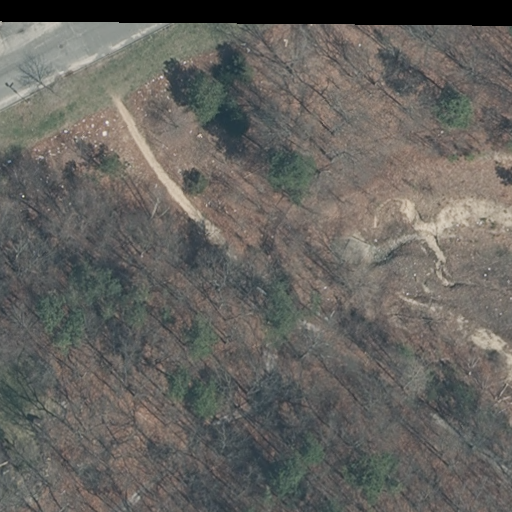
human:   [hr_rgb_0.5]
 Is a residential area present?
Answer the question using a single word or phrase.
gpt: yes

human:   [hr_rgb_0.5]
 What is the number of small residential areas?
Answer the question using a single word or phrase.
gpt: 0

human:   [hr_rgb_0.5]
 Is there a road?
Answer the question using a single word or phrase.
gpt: yes

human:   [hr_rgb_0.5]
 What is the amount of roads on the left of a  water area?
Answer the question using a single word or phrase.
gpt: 0

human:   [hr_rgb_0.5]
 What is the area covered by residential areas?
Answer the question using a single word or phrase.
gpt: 7987m2

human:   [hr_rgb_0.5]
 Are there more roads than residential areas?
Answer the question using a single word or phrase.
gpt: yes

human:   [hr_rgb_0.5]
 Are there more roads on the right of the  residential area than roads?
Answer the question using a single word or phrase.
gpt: no

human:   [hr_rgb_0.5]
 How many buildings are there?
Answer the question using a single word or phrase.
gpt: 0

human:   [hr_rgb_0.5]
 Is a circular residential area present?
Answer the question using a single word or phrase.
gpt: no

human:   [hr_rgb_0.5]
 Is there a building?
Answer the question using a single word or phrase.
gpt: no

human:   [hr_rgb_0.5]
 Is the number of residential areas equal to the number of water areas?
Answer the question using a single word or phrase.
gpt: no

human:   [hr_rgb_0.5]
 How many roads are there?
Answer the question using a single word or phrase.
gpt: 2

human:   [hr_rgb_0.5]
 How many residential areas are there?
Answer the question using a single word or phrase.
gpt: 1

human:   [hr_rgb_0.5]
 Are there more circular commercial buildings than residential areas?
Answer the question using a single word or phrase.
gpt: no

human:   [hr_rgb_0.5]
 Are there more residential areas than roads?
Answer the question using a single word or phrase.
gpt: no

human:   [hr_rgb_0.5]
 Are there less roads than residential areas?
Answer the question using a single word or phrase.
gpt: no

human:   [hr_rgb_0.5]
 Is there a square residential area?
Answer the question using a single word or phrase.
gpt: no

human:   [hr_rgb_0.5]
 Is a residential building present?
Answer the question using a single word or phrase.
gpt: no

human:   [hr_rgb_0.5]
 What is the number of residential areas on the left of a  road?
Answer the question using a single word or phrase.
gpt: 0

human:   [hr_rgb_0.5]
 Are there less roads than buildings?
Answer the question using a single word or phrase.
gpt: no

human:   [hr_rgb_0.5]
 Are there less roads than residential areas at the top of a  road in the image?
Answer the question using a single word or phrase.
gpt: no

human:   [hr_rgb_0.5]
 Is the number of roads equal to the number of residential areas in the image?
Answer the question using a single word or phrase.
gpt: no

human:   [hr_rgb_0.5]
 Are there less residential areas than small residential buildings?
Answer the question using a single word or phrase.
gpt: no

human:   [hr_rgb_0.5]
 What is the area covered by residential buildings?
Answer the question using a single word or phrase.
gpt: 0m2

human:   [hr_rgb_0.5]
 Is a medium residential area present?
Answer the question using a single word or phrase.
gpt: no

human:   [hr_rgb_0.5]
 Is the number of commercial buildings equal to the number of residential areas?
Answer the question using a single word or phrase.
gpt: no

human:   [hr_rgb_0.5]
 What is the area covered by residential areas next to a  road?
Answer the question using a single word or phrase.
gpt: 7987m2

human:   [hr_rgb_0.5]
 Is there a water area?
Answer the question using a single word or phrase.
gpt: no

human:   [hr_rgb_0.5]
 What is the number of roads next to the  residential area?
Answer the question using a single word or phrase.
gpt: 2

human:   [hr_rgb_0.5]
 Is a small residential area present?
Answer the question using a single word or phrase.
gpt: no

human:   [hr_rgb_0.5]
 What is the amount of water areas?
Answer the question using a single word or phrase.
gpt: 0

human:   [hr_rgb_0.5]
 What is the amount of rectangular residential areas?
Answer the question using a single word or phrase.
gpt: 1

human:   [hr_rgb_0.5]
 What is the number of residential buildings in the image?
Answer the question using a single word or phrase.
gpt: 0

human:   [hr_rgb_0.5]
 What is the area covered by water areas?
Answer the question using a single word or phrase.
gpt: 0m2

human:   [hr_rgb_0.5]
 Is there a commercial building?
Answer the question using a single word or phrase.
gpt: no

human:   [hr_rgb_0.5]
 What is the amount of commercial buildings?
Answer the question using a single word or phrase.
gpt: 0

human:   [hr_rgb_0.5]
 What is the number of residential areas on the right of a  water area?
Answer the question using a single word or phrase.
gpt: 0

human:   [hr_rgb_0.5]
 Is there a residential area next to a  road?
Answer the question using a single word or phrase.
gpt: yes

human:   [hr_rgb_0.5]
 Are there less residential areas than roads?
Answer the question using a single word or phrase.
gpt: yes

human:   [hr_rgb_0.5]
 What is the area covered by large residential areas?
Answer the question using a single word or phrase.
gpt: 7987m2

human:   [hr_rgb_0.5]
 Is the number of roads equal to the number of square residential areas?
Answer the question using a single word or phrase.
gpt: no

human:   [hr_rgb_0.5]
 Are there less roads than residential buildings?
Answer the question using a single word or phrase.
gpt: no

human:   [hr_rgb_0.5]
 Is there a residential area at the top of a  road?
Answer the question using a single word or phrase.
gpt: no

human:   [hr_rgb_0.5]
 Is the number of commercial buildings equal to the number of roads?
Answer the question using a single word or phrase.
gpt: no

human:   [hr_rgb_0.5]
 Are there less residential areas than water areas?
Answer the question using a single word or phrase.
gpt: no

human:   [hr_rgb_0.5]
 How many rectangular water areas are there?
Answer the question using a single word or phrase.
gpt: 0

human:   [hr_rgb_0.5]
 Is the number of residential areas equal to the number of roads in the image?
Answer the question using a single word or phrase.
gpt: no

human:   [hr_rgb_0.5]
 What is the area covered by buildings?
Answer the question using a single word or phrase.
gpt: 0m2

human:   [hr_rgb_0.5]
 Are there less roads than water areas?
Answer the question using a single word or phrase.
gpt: no

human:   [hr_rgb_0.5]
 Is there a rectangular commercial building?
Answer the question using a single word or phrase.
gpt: no

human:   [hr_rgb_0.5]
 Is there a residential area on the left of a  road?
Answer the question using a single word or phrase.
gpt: no

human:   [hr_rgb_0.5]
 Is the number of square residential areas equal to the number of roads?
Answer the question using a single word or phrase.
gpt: no

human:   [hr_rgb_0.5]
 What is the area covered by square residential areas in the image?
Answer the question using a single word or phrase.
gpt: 0m2

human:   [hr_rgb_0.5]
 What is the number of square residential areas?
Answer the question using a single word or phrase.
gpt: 0

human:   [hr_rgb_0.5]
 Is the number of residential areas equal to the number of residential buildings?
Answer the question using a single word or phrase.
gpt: no

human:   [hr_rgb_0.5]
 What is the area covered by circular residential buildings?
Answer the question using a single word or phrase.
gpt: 0m2

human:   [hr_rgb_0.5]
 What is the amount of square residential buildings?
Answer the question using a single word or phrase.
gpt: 0

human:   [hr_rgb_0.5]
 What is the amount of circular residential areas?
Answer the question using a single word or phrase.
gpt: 0

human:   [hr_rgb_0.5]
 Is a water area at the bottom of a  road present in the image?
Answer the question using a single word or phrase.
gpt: no

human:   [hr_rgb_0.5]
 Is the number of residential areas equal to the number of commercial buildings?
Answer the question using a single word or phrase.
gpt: no

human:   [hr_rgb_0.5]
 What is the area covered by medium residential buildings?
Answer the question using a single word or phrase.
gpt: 0m2

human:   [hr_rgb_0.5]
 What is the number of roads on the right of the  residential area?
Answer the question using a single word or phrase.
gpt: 0

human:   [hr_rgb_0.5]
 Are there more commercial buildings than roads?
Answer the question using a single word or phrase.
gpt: no

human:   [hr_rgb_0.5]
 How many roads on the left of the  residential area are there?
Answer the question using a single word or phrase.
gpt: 2